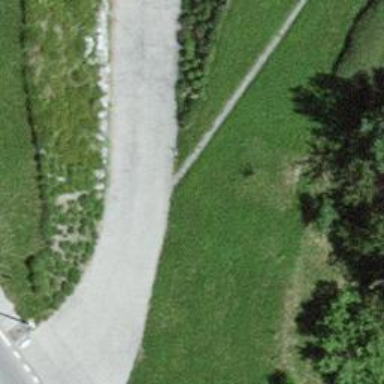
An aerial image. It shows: Driveway leading to service road.